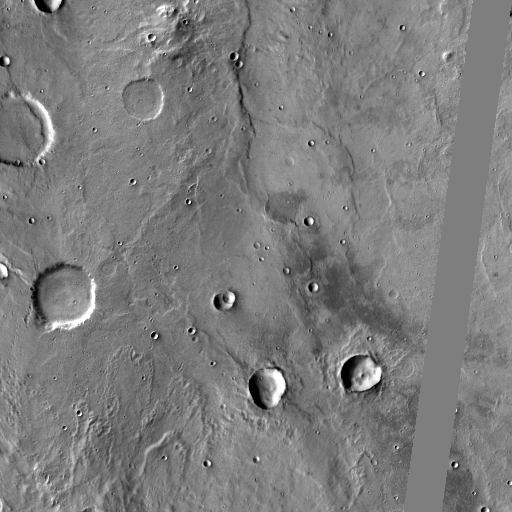
Crater classes present: Background, Other, Layered, Buried, Secondary